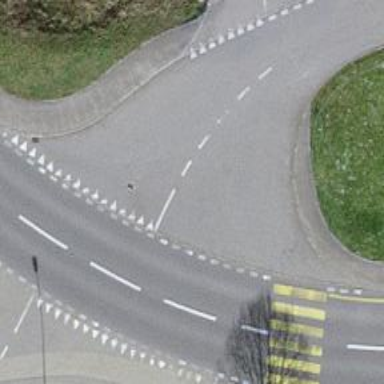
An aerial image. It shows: Unmarked road crossing.